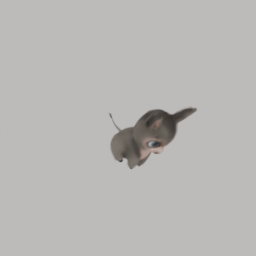
Label: animals